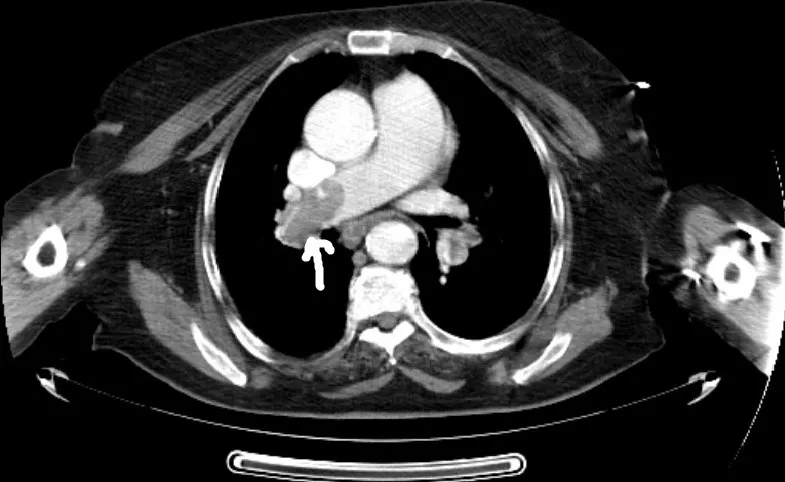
Pulmonary CT angiography with contrast demonstrates hypodense filling defect within the rigt main pulmonary artery consistent with pulmonary embolism.
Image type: radiology (ct)